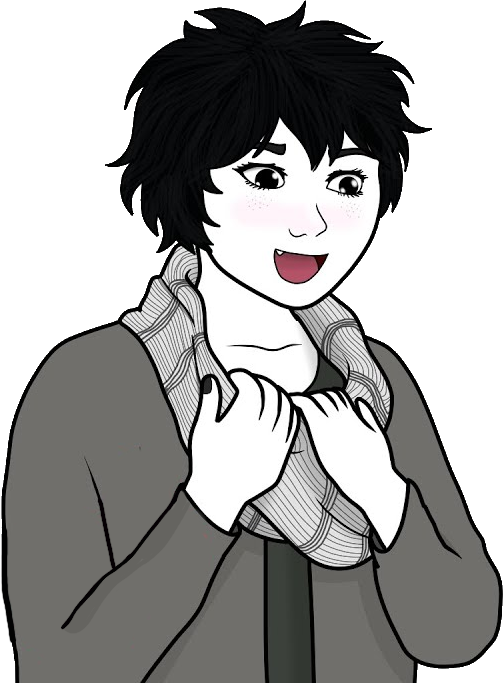
Label: 5_Tomboy